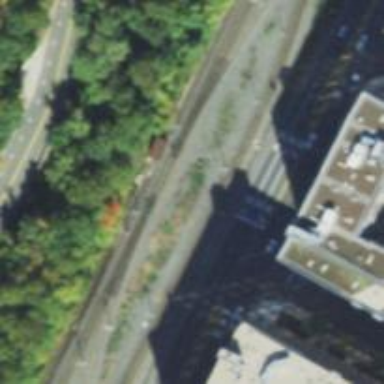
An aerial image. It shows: Light rail electrified with contact line.